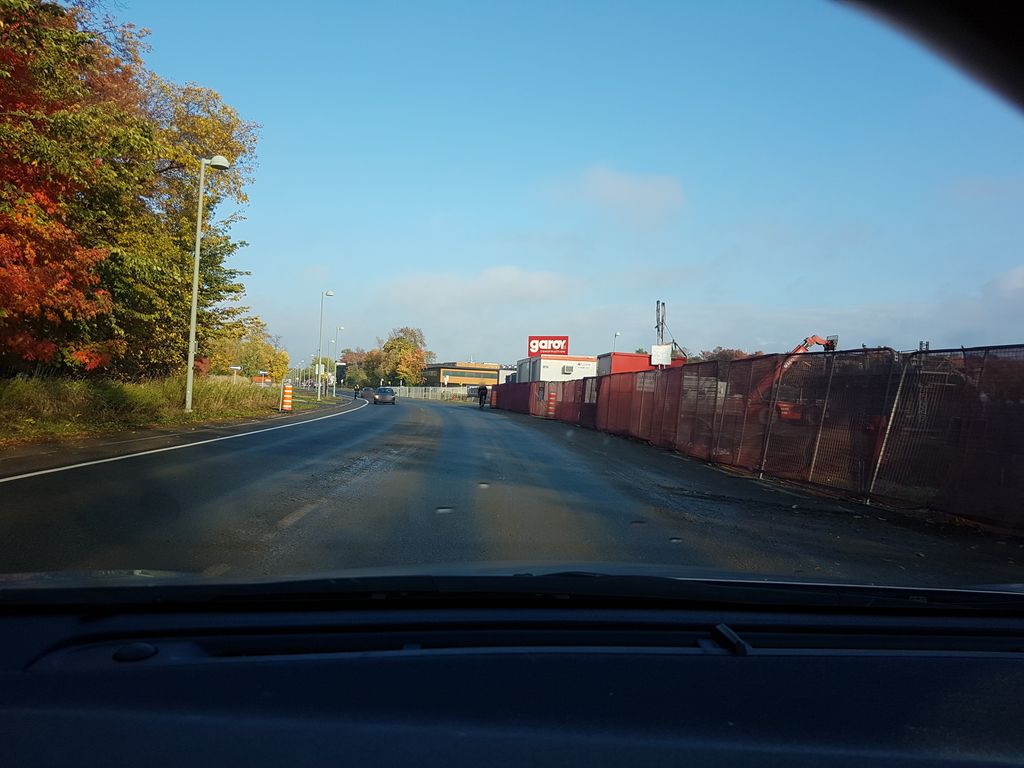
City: quebec_city